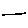
Label: line